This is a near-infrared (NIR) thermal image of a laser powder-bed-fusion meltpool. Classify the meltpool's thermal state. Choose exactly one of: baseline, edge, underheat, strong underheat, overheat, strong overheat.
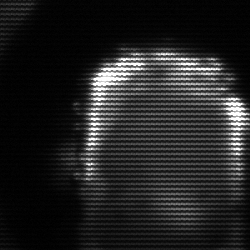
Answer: baseline